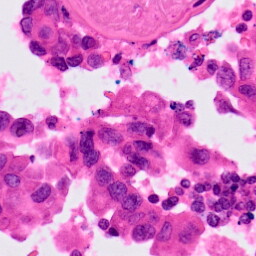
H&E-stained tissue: Lung